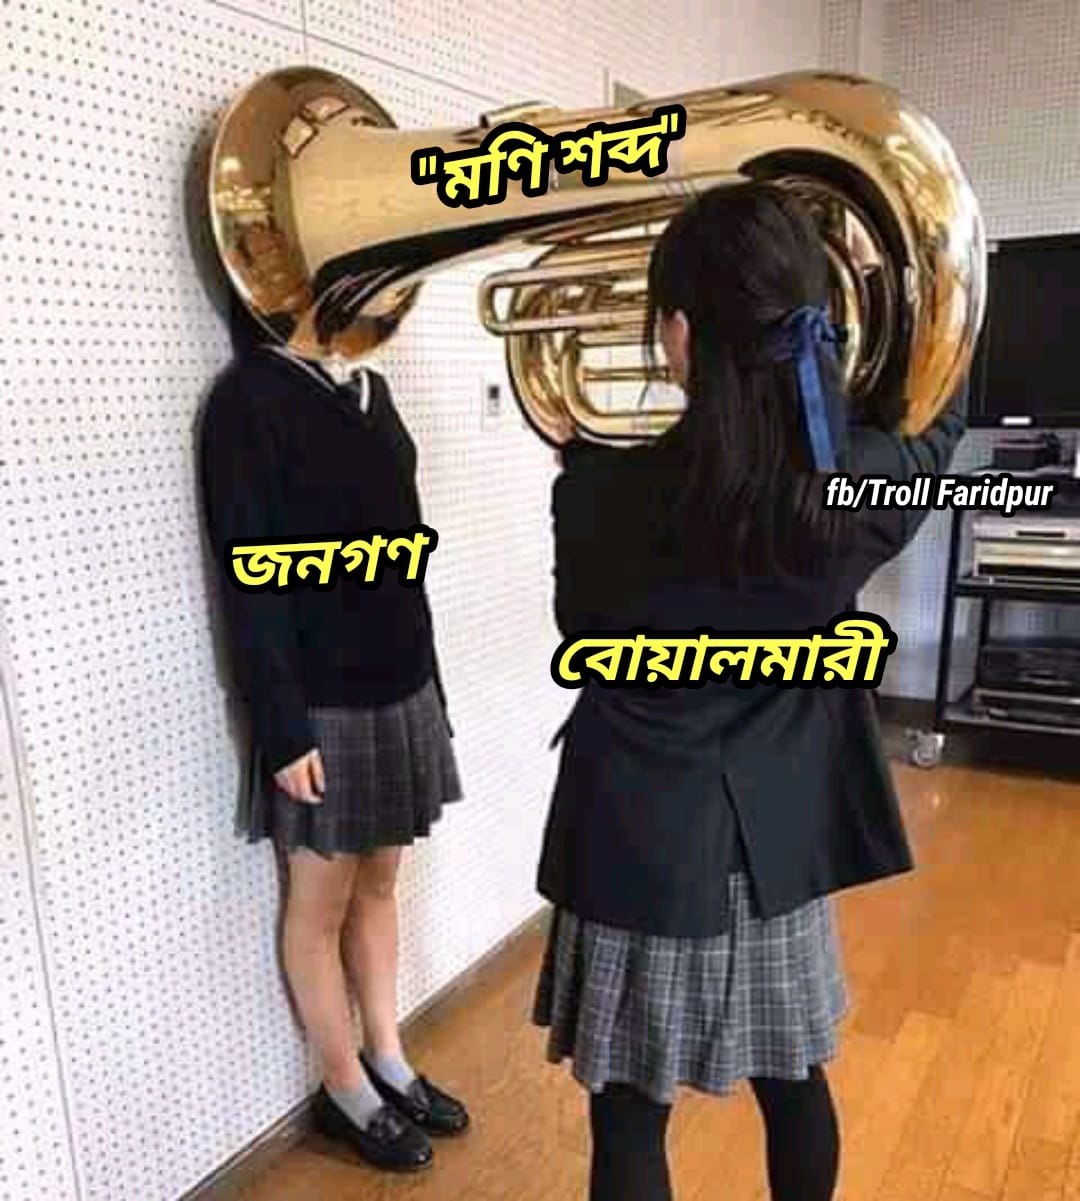
Caption: " মণি শব্দ "   জনগণ    বোয়ালমারী
Label: non-hate